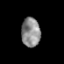
Tissue: prostate
Cell type: T cells
Senescence score: 0.2425
Nuclear area (px): 541
Mean DAPI intensity: 139.643